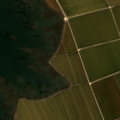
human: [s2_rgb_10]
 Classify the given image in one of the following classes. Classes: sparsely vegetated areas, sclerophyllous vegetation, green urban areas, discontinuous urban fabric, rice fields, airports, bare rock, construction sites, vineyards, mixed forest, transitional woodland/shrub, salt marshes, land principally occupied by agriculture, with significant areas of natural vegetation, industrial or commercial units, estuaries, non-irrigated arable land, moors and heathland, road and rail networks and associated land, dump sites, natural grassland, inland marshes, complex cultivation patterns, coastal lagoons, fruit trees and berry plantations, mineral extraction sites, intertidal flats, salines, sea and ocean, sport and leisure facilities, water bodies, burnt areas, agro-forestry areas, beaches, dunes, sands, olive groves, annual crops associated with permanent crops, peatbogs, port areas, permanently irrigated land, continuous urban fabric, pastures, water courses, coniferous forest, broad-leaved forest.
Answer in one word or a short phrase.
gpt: rice fields, salt marshes, estuaries